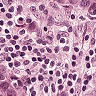
Metastatic tissue present: yes